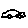
Label: car